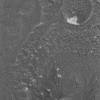
Atmospheric dust classification: not_dusty